Question: I'm using <URL> tutorial.I have setup a git repository with the node js project in .
In one step it ask to hook codeship with bitbucket.I have successfully done it.but this message , with out going to the next step.Please help me out with this.

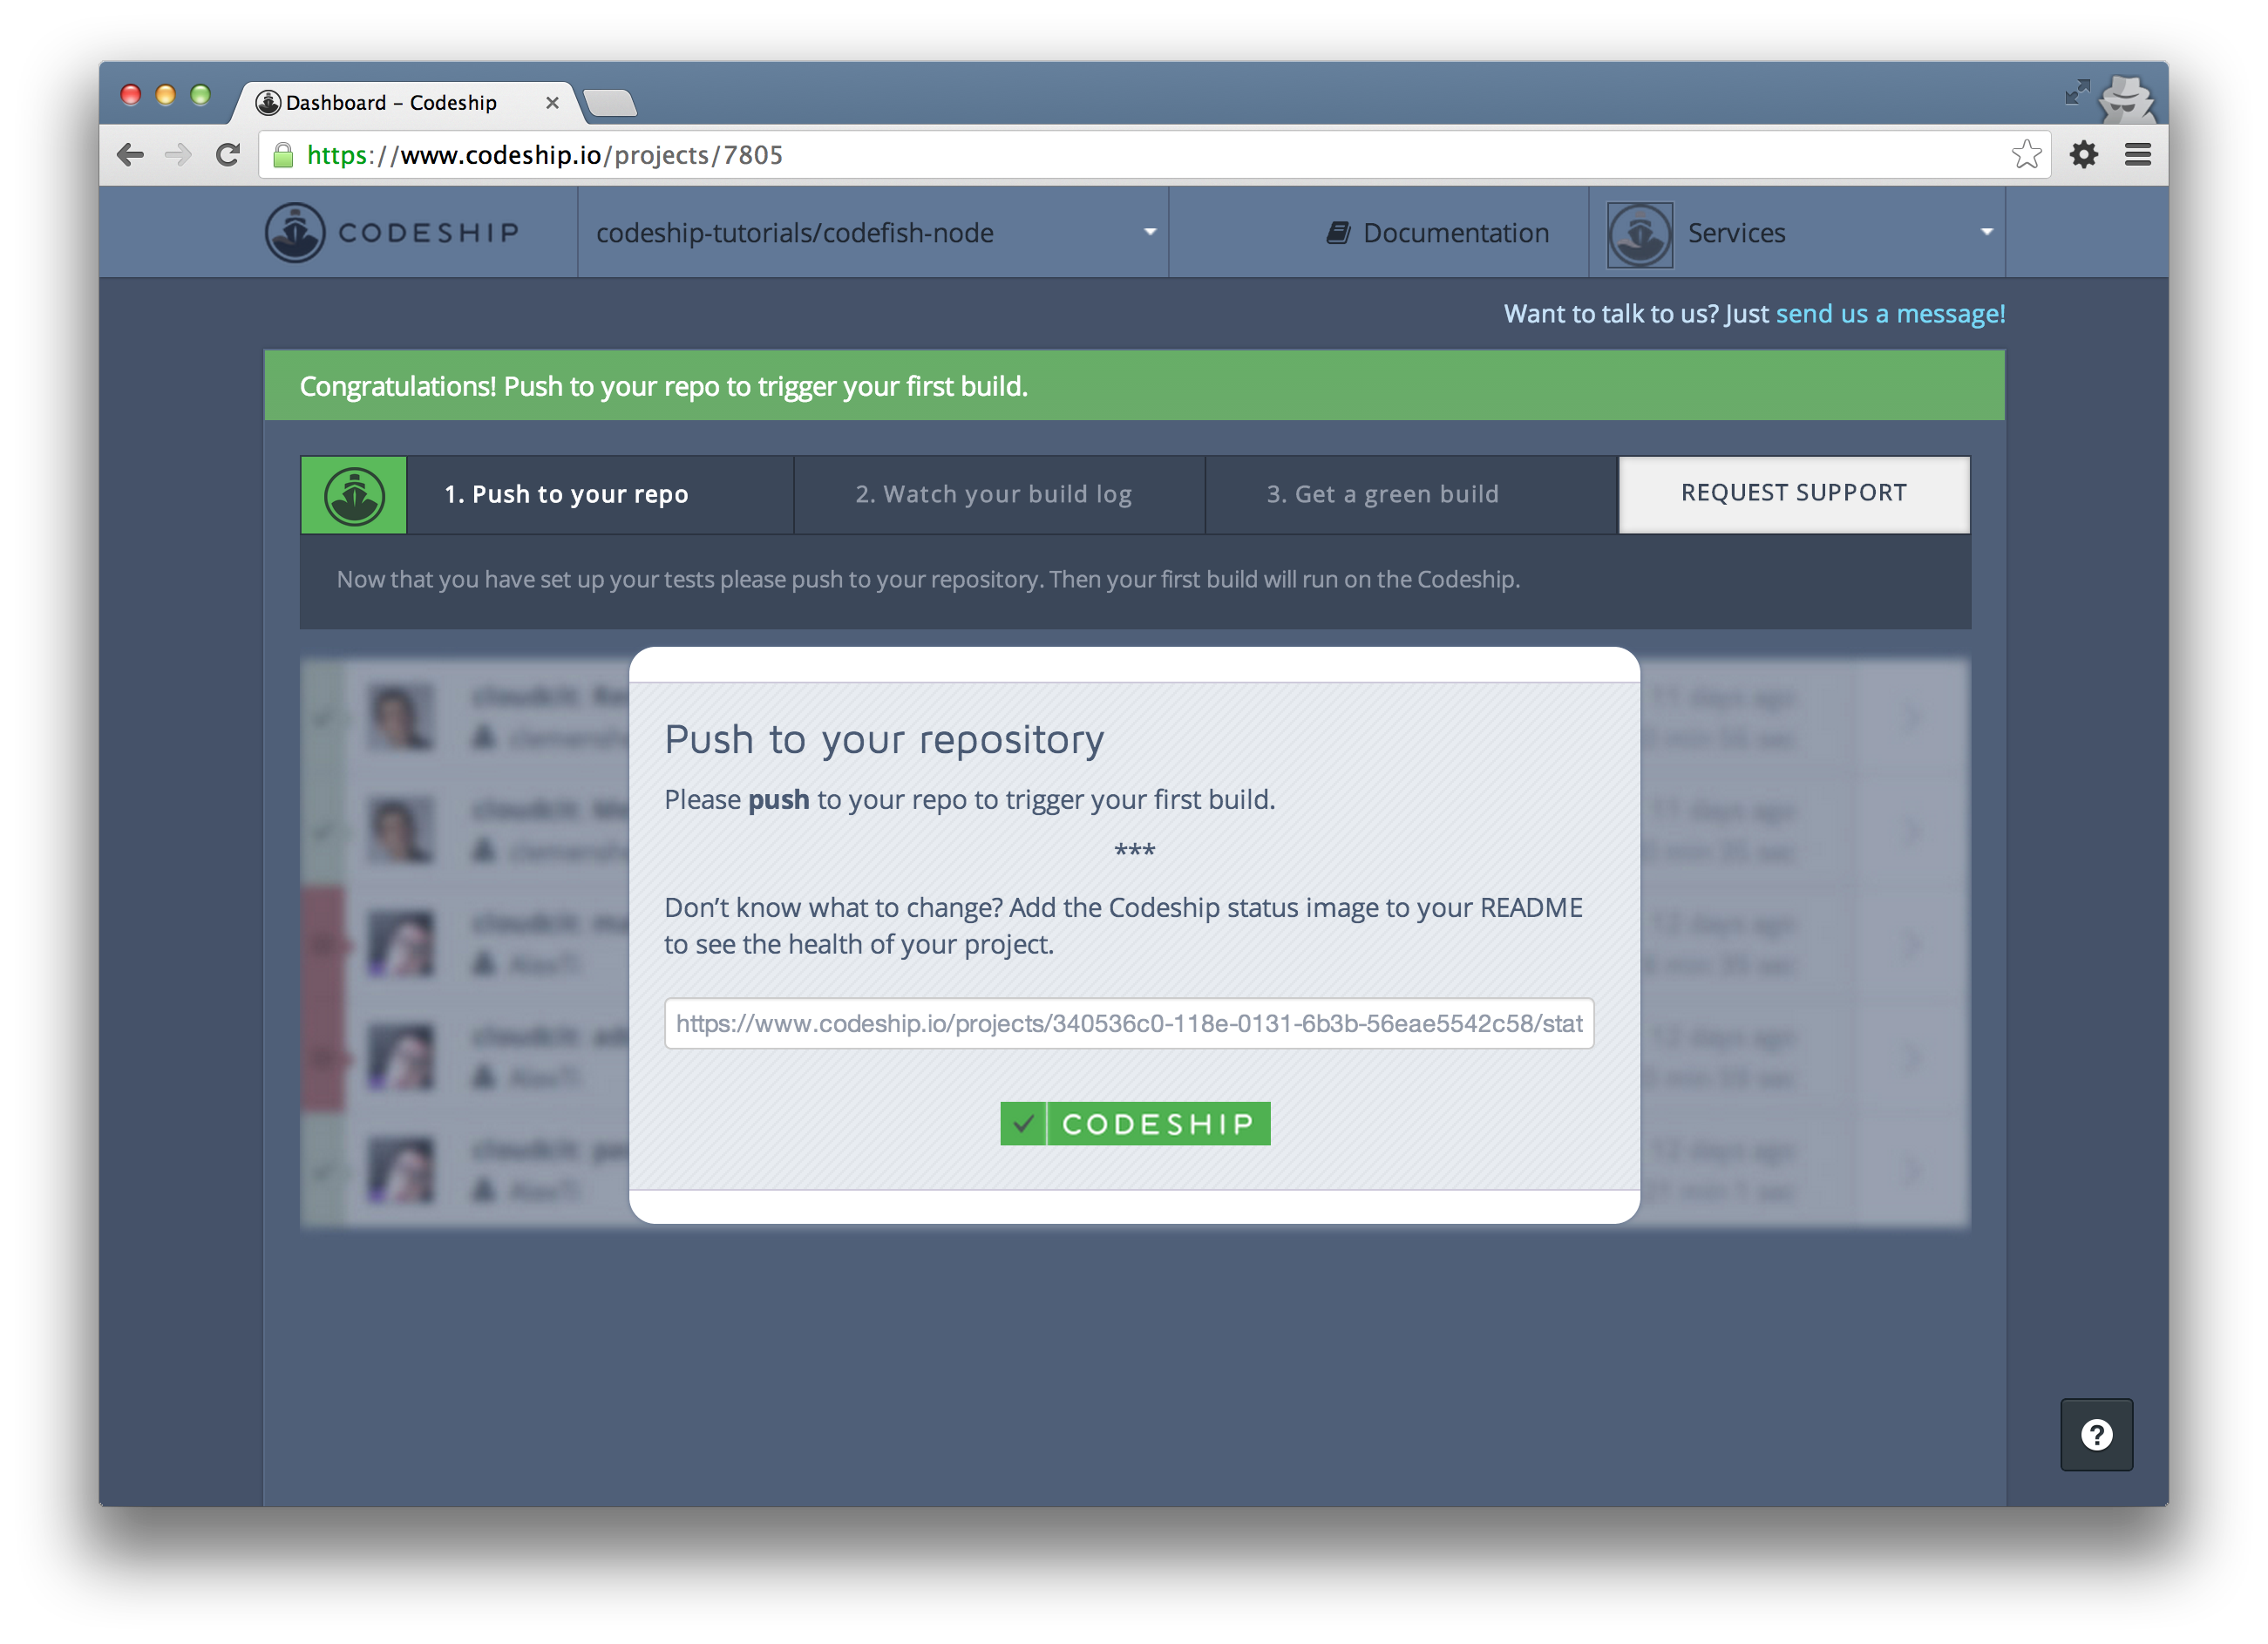
Answer: When you push a new commit to your Bitbucket repository, this will trigger your first build and the message will disappear.